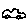
Label: car